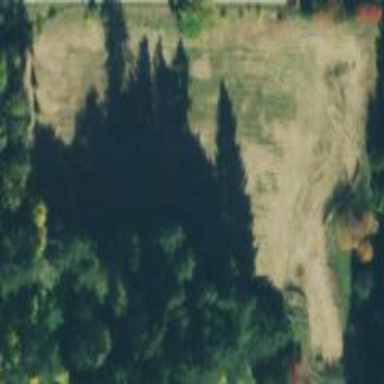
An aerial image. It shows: Fence around drainage area.